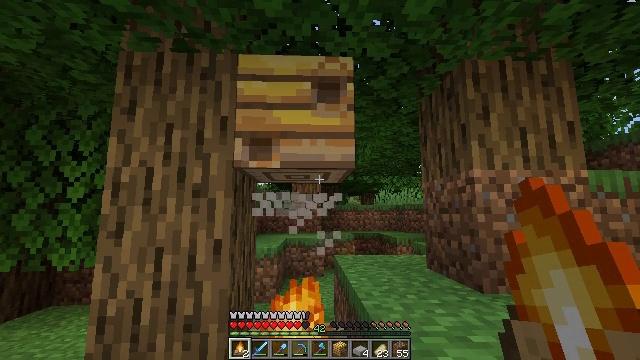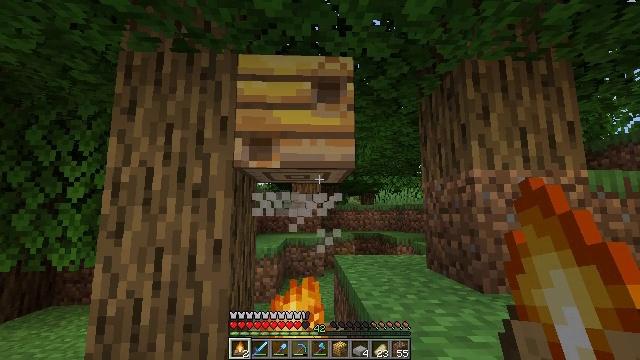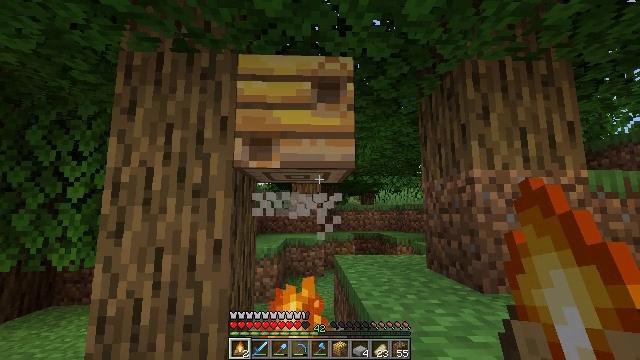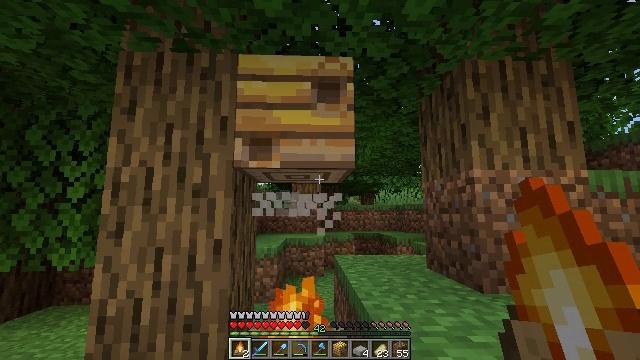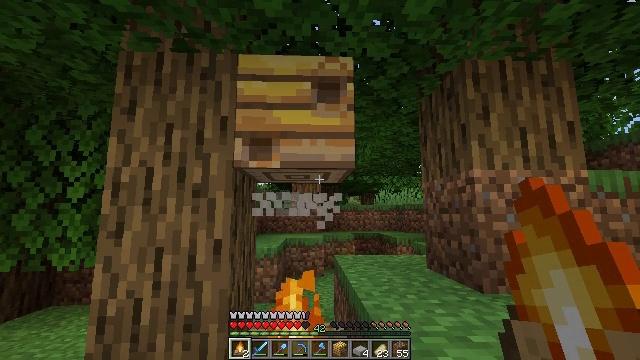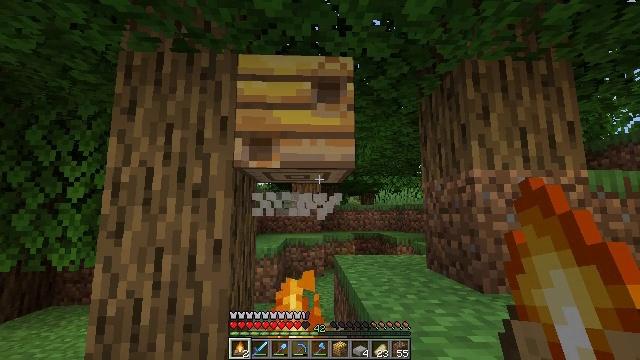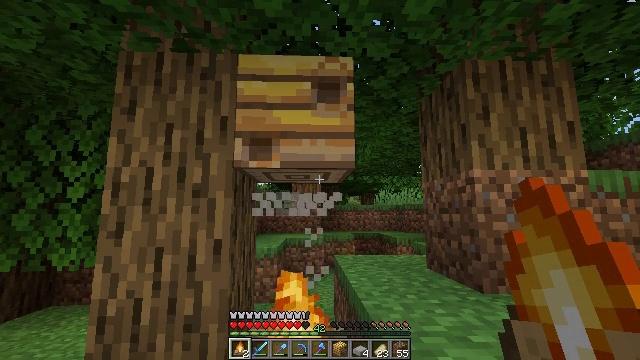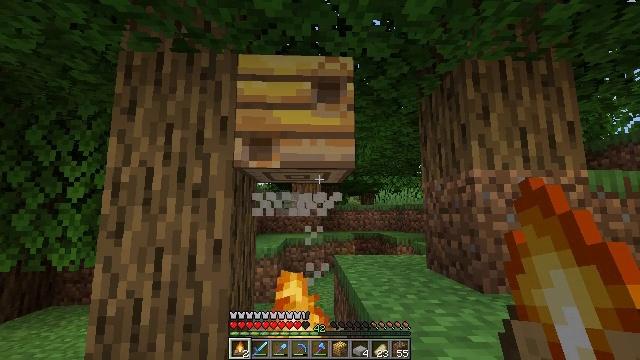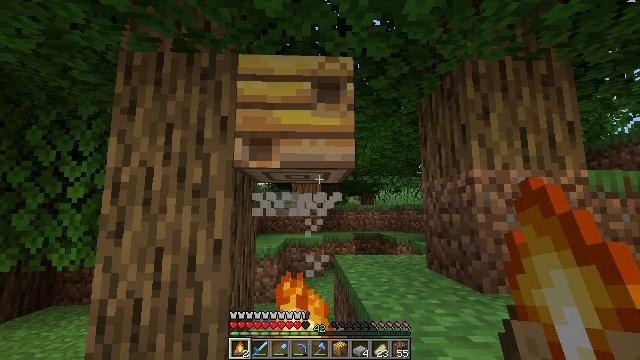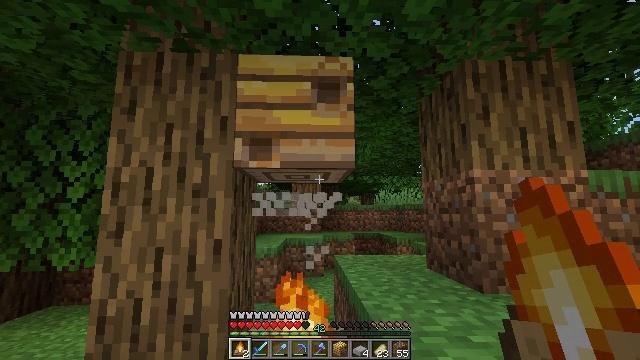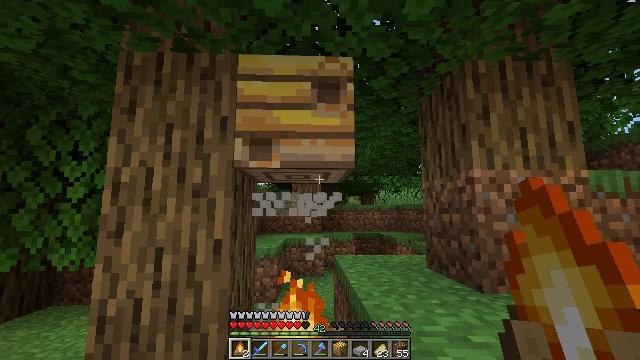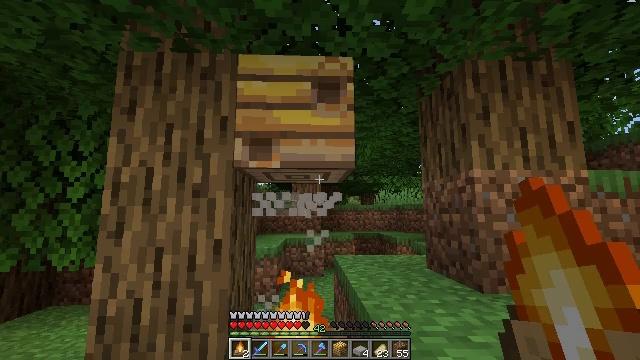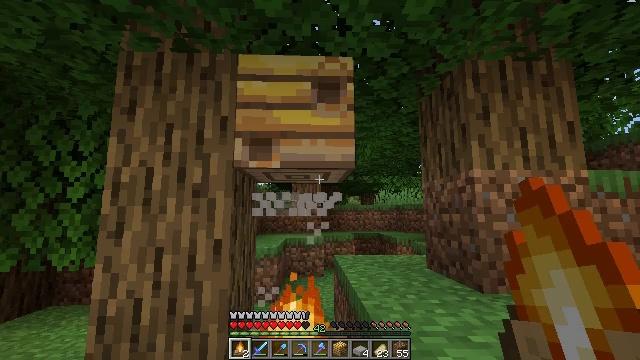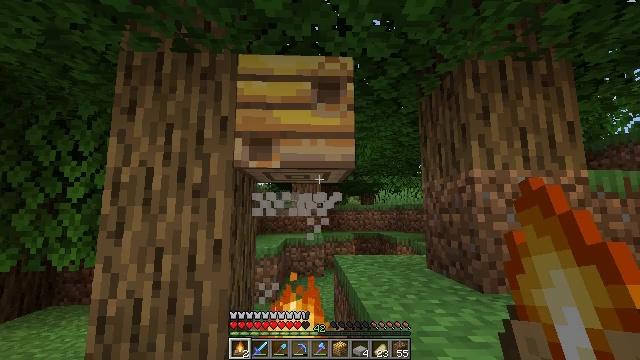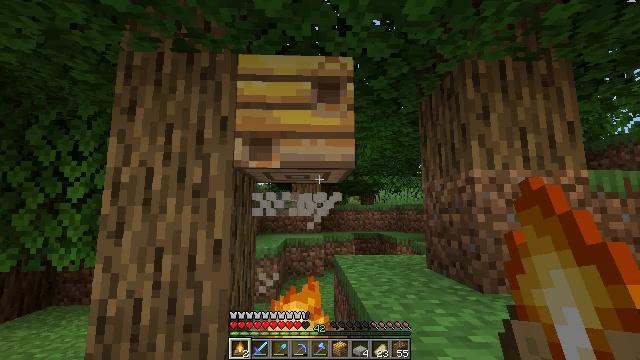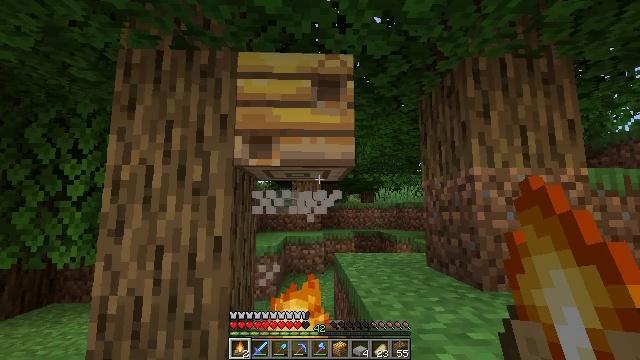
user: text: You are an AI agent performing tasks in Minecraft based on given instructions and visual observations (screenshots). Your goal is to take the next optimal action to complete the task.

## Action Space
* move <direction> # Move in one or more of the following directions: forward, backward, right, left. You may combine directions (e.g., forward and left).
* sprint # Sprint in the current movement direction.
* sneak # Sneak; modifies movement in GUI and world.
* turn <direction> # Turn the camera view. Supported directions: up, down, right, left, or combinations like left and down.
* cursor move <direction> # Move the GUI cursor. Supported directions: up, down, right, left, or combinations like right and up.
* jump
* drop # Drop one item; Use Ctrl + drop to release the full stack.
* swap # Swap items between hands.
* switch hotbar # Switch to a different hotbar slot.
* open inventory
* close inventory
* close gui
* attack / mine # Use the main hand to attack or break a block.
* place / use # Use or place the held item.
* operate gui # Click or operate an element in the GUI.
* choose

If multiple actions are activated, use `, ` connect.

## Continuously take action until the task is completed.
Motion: motion action
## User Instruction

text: Obtain a bee nest using a tool.
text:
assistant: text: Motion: no_op
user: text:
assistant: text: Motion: no_op
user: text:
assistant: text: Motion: no_op
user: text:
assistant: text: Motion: no_op
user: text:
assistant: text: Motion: no_op
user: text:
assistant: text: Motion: no_op
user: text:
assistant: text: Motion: no_op
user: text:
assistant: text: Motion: no_op
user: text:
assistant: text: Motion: no_op
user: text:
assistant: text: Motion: no_op
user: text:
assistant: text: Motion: no_op
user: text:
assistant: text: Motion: no_op
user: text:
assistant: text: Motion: no_op
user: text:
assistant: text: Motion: no_op
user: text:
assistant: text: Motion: no_op
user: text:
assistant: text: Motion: turn right
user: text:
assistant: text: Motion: turn right and down
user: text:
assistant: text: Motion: turn right and down
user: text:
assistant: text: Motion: turn down
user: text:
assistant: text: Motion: no_op
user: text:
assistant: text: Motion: turn left
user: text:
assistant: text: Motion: turn left and down
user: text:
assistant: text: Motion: no_op
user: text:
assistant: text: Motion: turn left
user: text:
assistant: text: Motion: no_op
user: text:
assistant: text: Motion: no_op
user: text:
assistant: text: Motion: no_op
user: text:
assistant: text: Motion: no_op
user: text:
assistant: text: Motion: no_op
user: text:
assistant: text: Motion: no_op